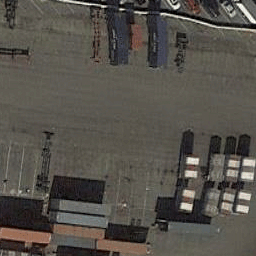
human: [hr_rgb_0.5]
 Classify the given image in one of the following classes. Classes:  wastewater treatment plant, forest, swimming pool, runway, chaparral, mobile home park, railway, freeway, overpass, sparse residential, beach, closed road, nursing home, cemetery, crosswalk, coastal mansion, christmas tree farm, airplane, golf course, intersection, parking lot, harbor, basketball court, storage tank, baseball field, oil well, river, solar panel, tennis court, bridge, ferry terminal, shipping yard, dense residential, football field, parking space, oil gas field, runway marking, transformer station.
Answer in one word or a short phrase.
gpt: shipping yard